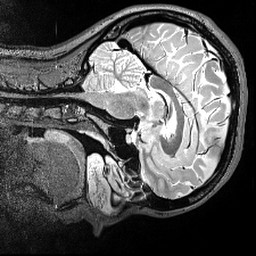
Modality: T2w
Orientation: sagittal
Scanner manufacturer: siemens
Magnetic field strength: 3 T
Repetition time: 3.2 s
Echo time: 0.566 s